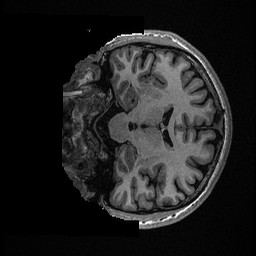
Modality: T1w
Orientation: coronal
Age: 37
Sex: male
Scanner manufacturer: ge
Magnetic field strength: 3 T
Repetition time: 0.006952 s
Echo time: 0.00292 s